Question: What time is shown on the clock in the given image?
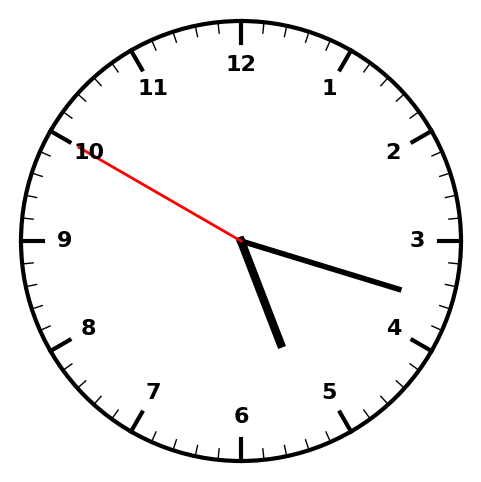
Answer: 05:17:50